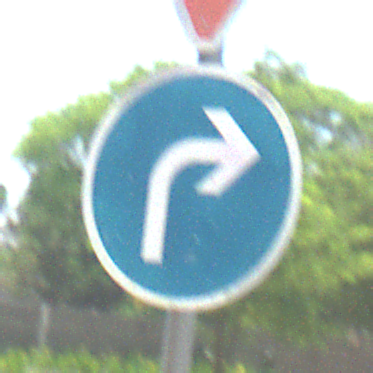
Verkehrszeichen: VorgeschriebeneFahrtrichtungRechts
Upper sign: VorfahrtGewaehren
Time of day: Midday
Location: Outdoor (Nature)
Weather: Clear
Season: NotSpecified
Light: Natural